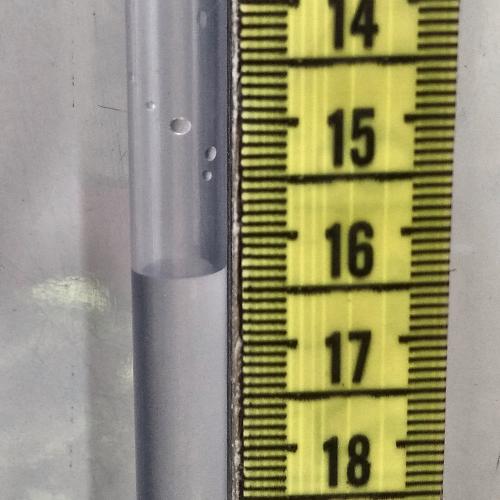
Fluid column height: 16.3 cm